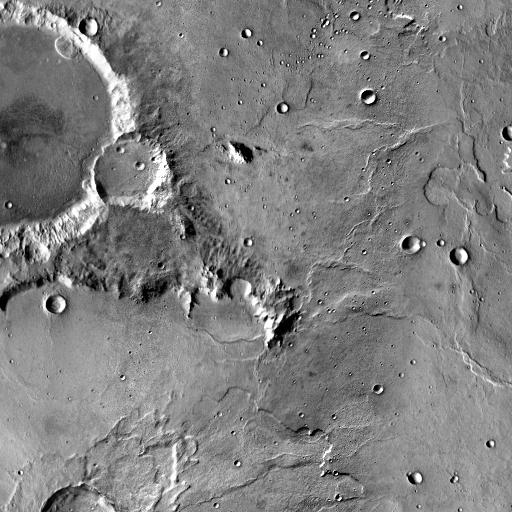
Crater classes present: Background, Other, Buried, Secondary